Question: I can't check/uncheck the 'CheckBox' in the 'gridview' cell. I think it is disabled. How am I going to do this? Looking for your responce..

Xaml Code:
'''
<telerik:RadGridView.Columns>
<telerik:GridViewDataColumn Header="Customer"/>
<telerik:GridViewCheckBoxColumn Header="Assigned" AutoSelectOnEdit="True"/>
</telerik:RadGridView.Columns>
</telerik:RadGridView>
</telerik:RadGridview.Columns>
'''
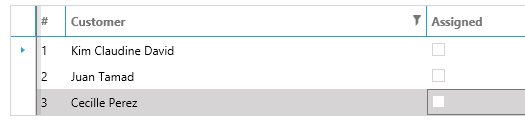
Answer: Try to add one of the following commands:
'''
EditTriggers="Default"
'''
- two clicks are needed to change the value of the checkbox.
'''
EditTriggers="CellClick"
'''
- only one click is needed to change the value of the checkbox.